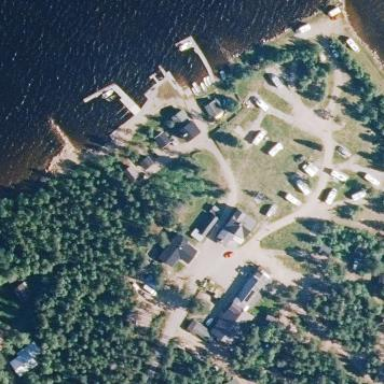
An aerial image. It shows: Campsite with tents and caravans. The site includes sanitary dump station.